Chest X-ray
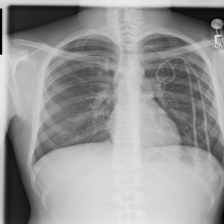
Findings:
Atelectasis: negative
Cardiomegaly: negative
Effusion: negative
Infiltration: negative
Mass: negative
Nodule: negative
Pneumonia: negative
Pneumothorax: negative
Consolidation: negative
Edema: negative
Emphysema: negative
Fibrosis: negative
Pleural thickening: negative
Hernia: negative